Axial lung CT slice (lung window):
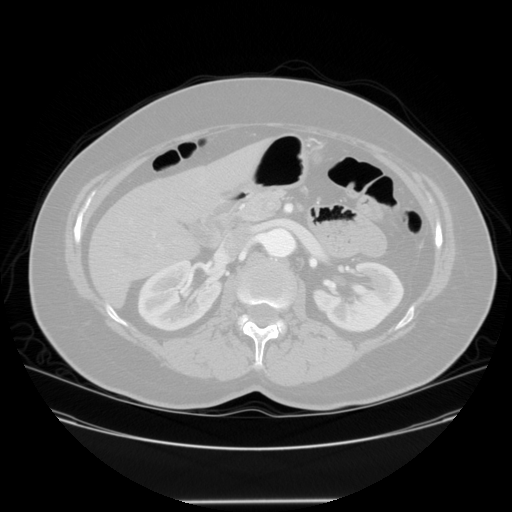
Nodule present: no